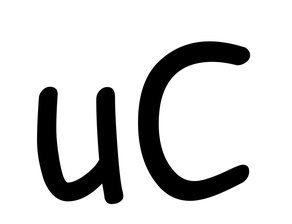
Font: PatrickHand-Regular